Field crop: maize
Growth stage: 2
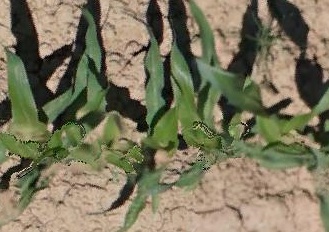
Species: maize